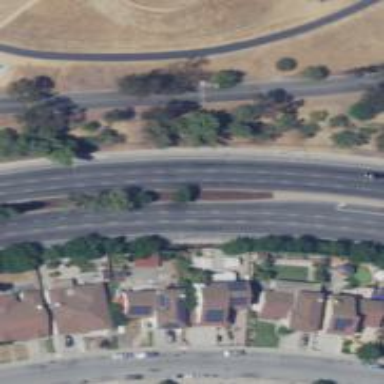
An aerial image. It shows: Secondary road with separate sidewalks.